Question:
i am new to the iPhone development, i am developing an app were i have tableview with custom-cell,my custom-cell contains label and textfiled. this is my registration screen,How to save the data of my textfields and,how to do validations for the text. In the textfield endediting we can save the data. but if the user on the first filed enter name and then he click done button it will show please enter first name, because i am saving data in didendediting. i want to save the data when ever user is on the textfield.
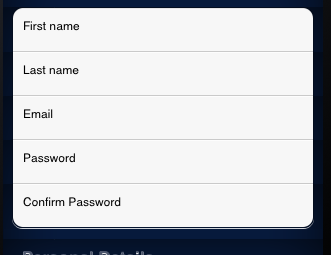
Answer: you can use this method to trace your current textfield text, with the help of the model class objects to store your text.
'''
- (BOOL)textField:(UITextField *)theTextField shouldChangeCharactersInRange:(NSRange)range replacementString:(NSString *)string{
NSString *characterSet = nil;
switch (theTextField.tag)
{
case 1:
characterSet = @"ABCDEFGHIJKLMNOPQRSTUVWXYZabcdefghijklmnopqrstuvwxyz ";
[sharedInstance.registrationDetails setFirstName:theTextField.text];
default:
characterSet = @"ABCDEFGHIJKLMNOPQRSTUVWXYZabcdefghijklmnopqrstuvwxyz0123456789?/!@#$&*.,-:; _";
break;
}
NSCharacterSet *myCharSet = [NSCharacterSet characterSetWithCharactersInString:characterSet];
for (int i = 0; i < [string length]; i++)
{
unichar c = [string characterAtIndex:i];
if (![myCharSet characterIsMember:c])
{
return NO;
}
}
return YES;
}
'''